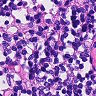
Metastatic tissue present: no